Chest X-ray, PA view. Patient: 44 years old, sex F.
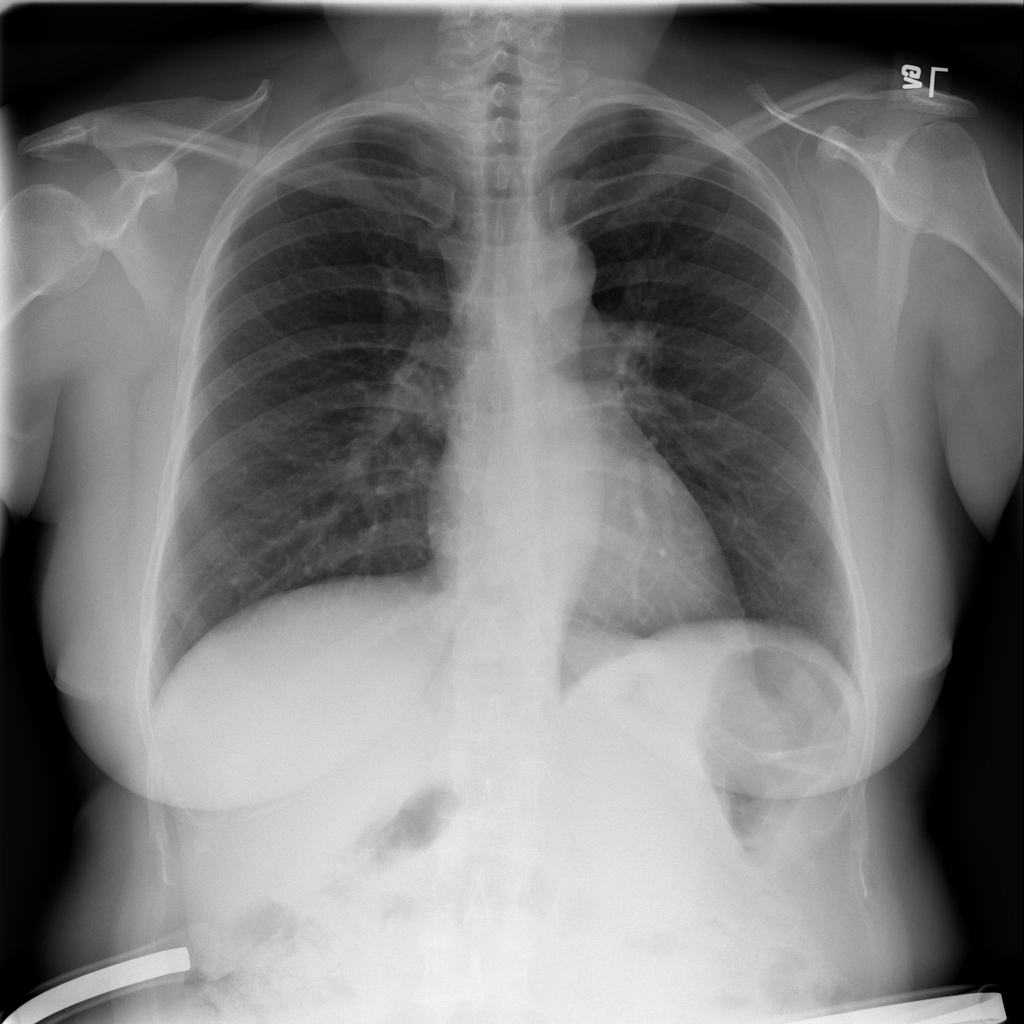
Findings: No Finding